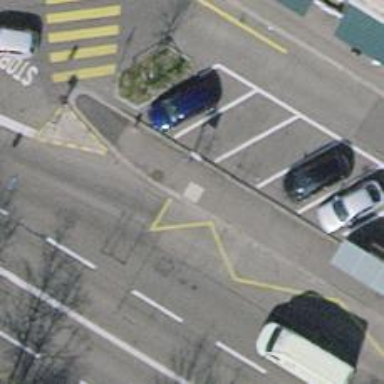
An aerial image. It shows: Bus stop with sheltered platform for public transport.